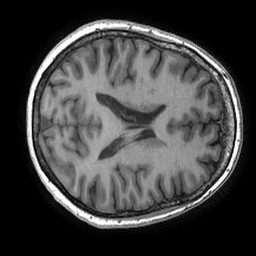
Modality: T1w
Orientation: axial
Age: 57
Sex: female